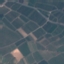
Land use / land cover: PermanentCrop